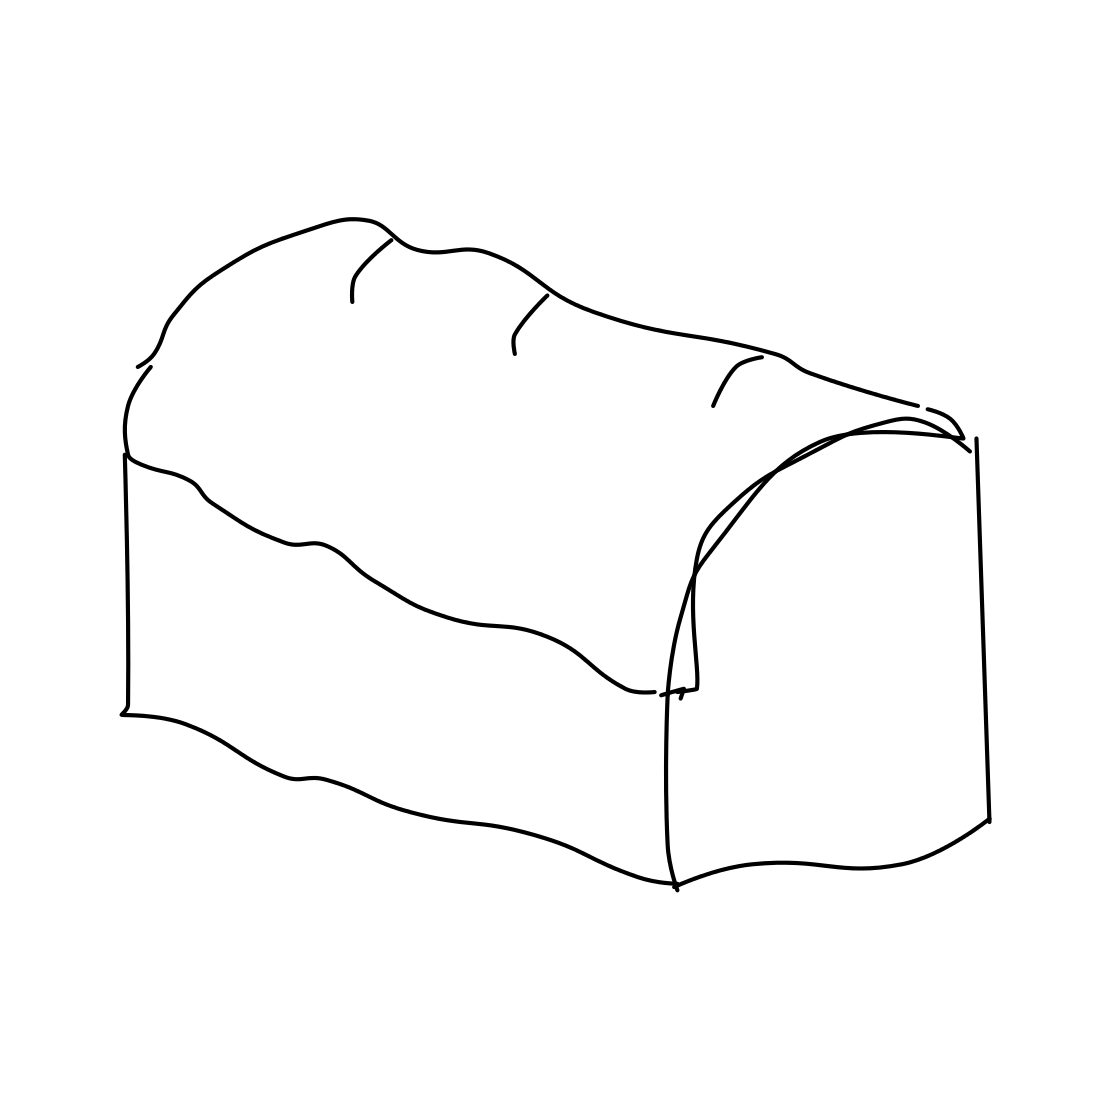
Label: bread